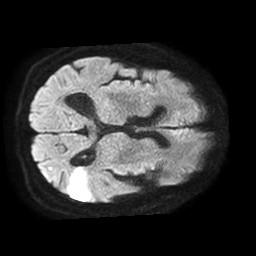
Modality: TRACE
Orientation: axial
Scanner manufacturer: philips
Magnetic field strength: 1.5 T
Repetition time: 4.301 s
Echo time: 0.07117 s